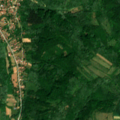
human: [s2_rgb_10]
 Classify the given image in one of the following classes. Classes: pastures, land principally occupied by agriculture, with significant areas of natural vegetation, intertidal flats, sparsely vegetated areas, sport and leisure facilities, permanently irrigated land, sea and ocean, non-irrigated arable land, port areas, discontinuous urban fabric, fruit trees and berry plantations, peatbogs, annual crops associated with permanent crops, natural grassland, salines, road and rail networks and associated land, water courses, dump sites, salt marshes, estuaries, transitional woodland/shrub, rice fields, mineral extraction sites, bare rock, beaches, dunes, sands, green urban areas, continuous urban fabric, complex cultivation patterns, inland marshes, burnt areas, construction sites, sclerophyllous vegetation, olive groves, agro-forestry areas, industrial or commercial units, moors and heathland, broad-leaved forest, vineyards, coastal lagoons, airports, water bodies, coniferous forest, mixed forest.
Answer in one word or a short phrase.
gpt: discontinuous urban fabric, complex cultivation patterns, land principally occupied by agriculture, with significant areas of natural vegetation, broad-leaved forest